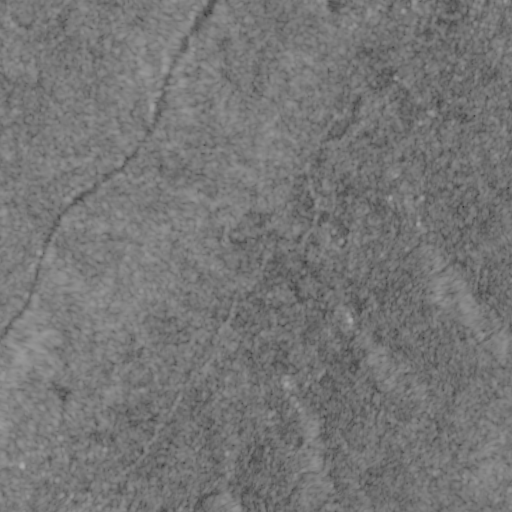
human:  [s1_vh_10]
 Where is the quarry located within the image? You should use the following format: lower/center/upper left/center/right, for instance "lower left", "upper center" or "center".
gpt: The quarry is located in the upper left of the image.
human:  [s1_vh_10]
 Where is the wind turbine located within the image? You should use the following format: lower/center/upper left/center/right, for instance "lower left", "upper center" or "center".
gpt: The wind turbine is located in the lower right of the image.
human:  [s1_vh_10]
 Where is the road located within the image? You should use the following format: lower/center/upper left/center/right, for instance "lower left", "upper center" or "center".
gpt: There is no road in the image.

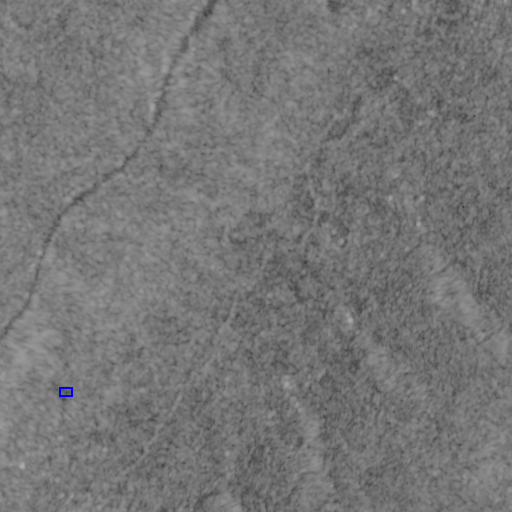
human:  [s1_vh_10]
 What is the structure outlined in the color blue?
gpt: The structure outlined in blue is a park.
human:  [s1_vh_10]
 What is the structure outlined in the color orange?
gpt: There is no orange outline.